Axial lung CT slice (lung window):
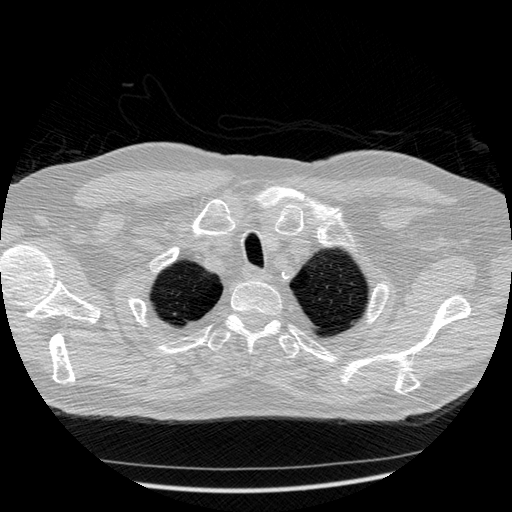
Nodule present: no